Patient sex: F
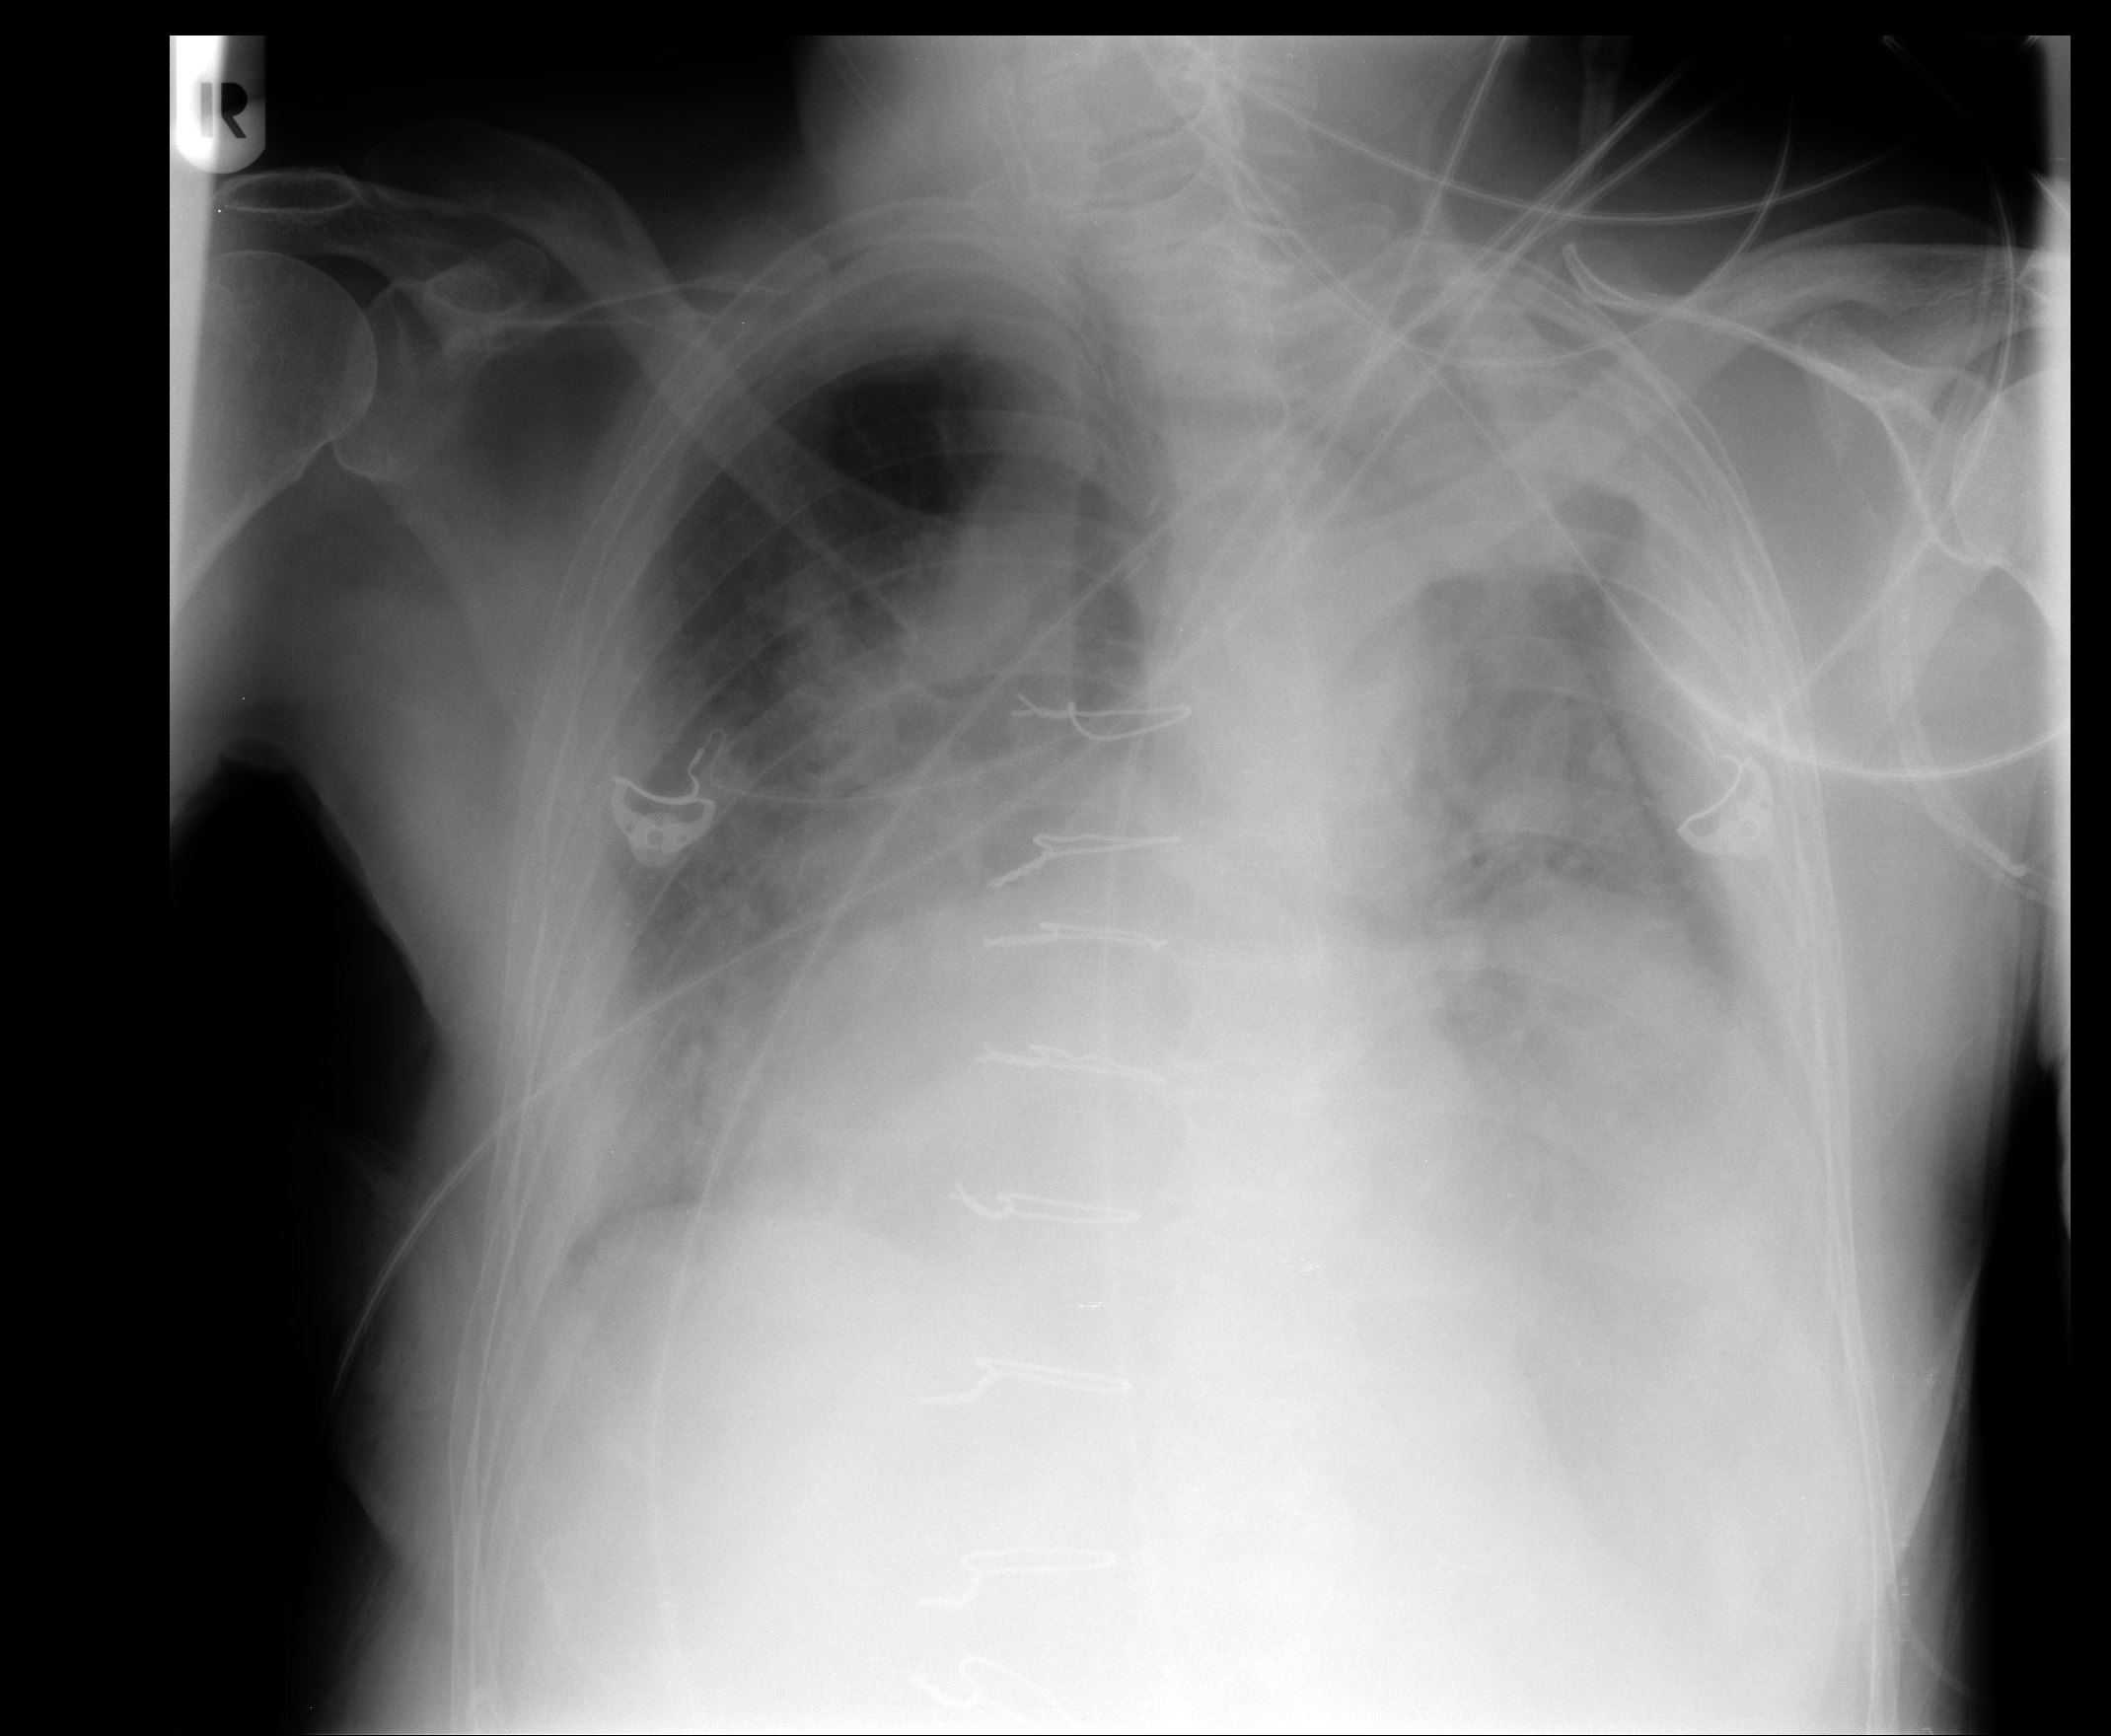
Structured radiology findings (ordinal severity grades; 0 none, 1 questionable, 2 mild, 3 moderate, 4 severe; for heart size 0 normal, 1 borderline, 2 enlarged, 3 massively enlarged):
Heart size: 3
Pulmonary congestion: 4
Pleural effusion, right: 3
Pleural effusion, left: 3
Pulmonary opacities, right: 3
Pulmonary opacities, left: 3
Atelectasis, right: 4
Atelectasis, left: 4